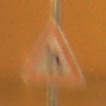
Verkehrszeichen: EinseitigVerengteFahrbahnRechts
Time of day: Night
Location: Outdoor (Urban)
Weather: Clear
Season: NotSpecified
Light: Artificial